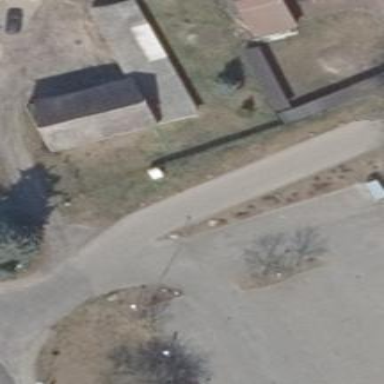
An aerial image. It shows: Shed.